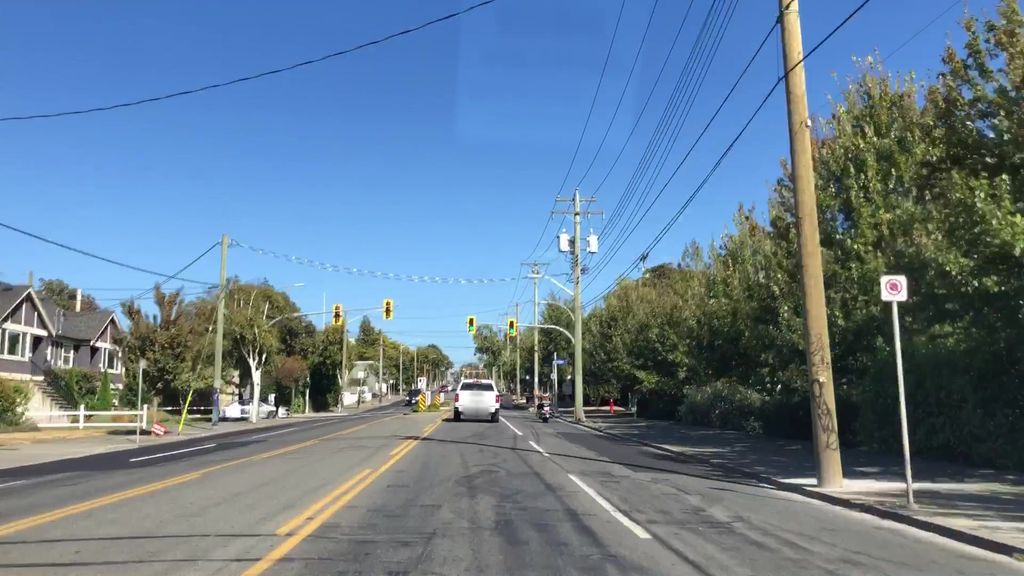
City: victoria